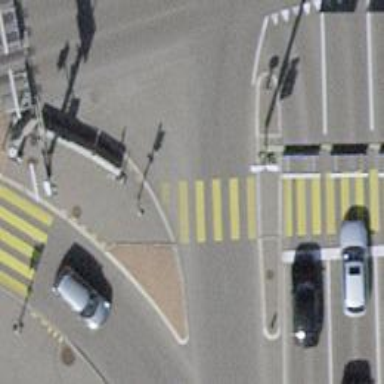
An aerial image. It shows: Road crossing with traffic signals.